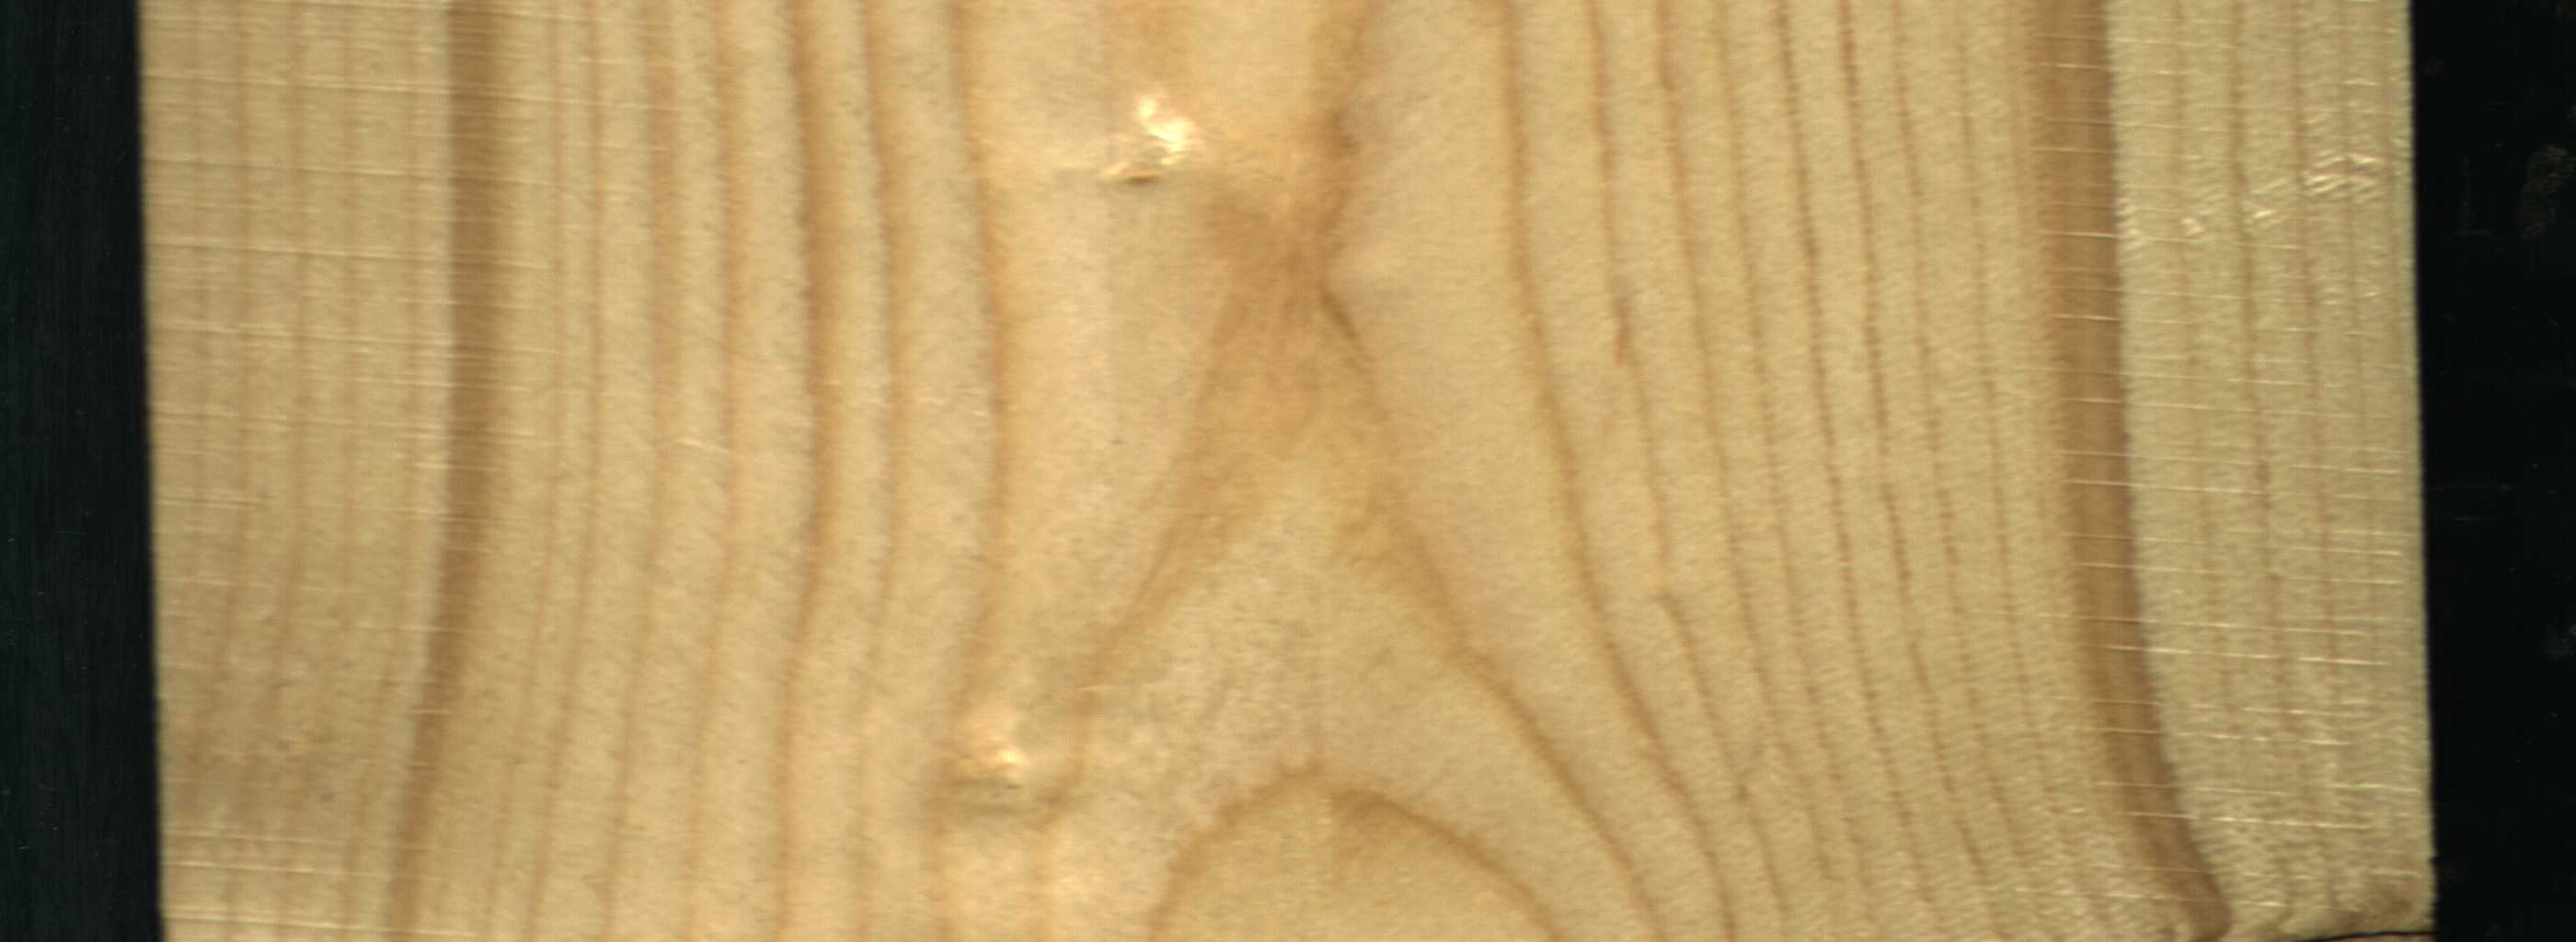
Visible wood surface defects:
Quartzity
Dead_Knot